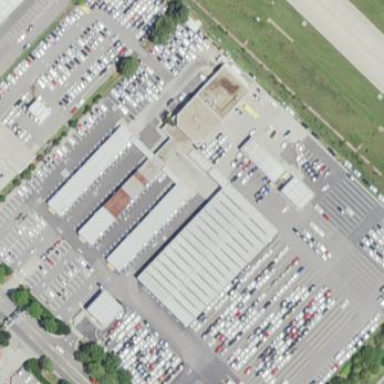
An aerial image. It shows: Car rental facility.